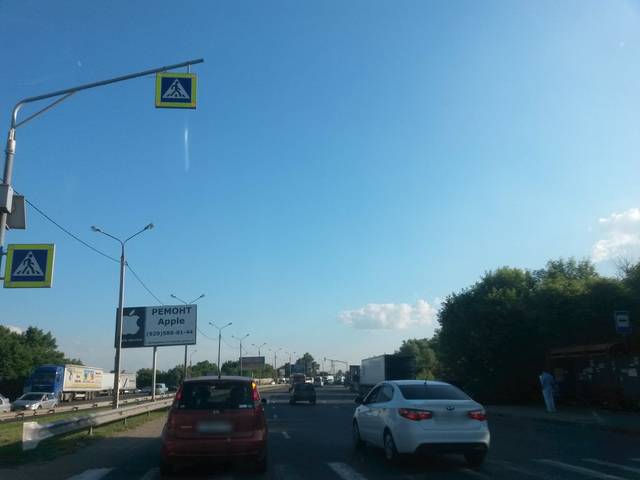
Region: Russia
Coordinates: 55.488, 37.75